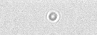
Label: camera_spot